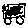
Label: car